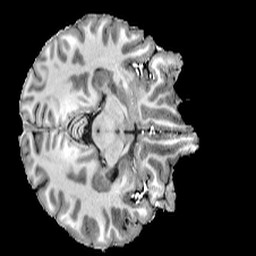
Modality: T1w
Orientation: axial
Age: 23
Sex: female
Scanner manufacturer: siemens
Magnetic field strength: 6.98 T
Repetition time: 6 s
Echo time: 0.00302 s